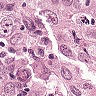
Metastatic tissue present: yes